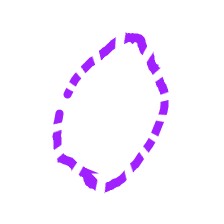
Shape: circle